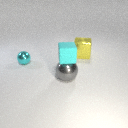
small cyan rubber cube above large gray metal sphere